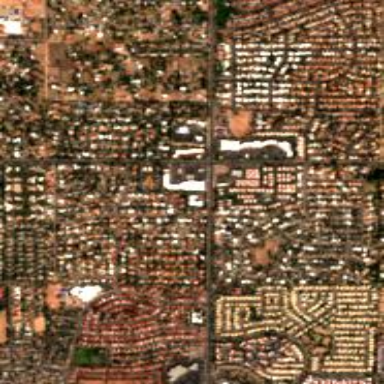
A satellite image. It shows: Residential area composed of single-family homes.